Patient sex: M
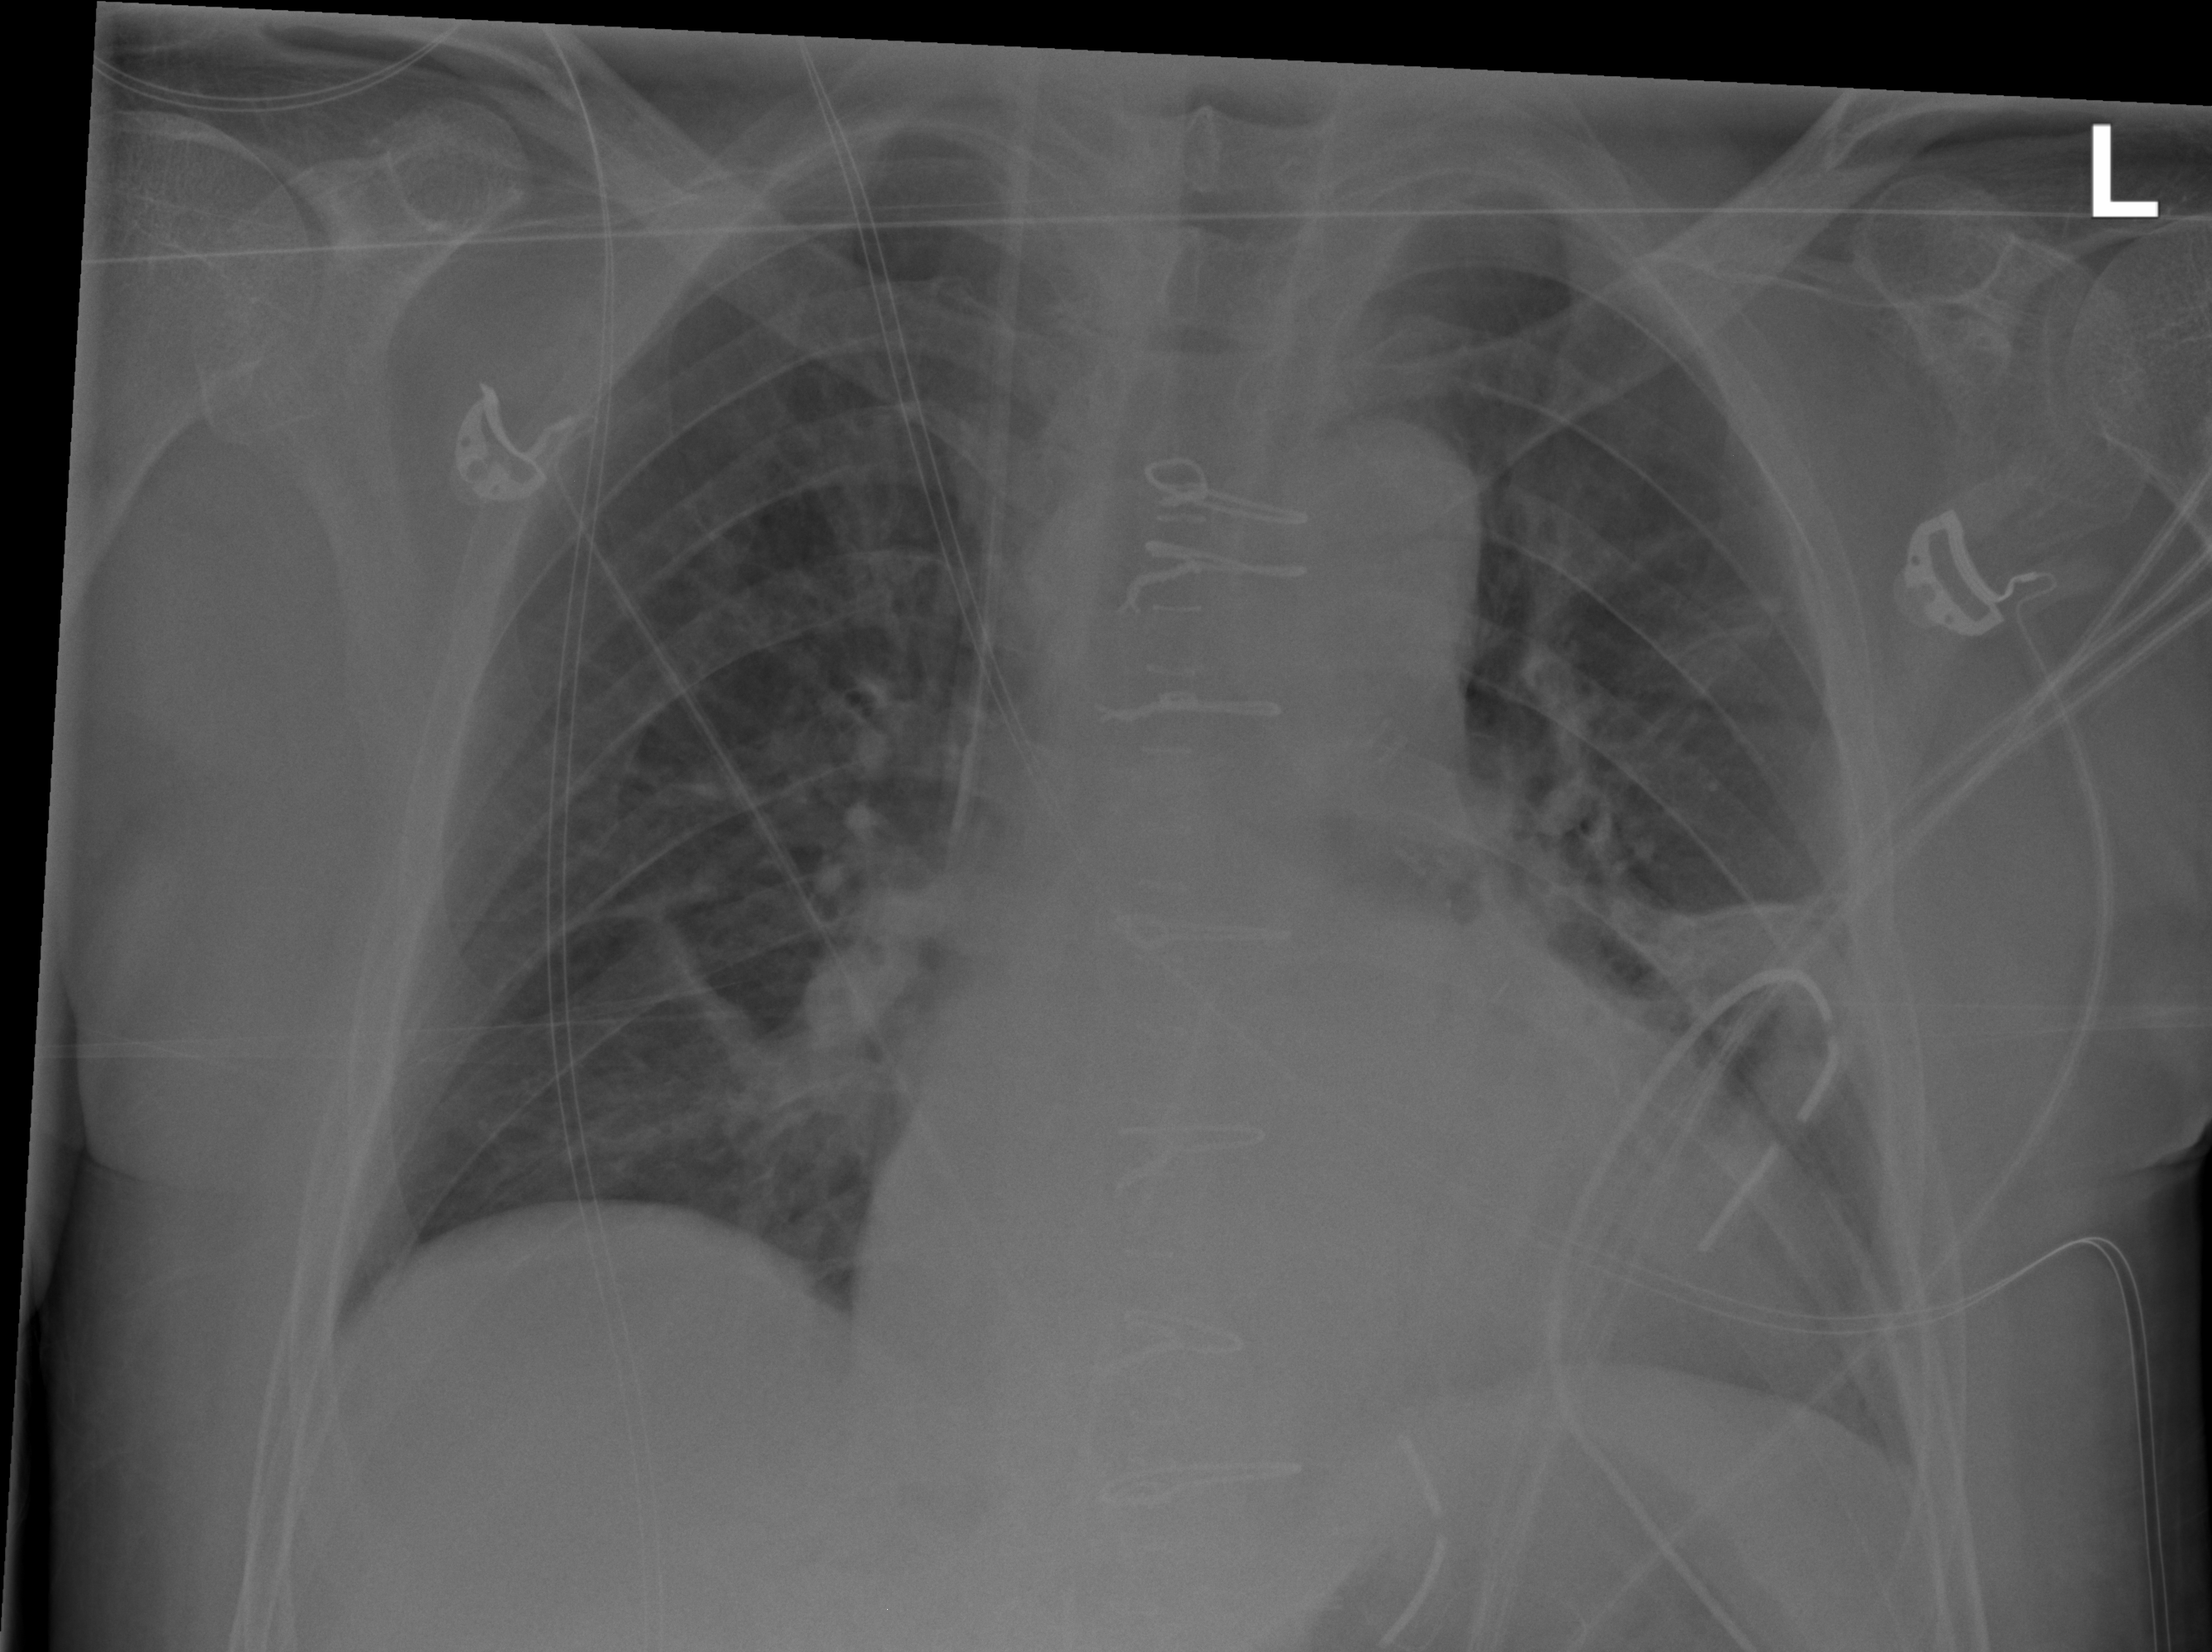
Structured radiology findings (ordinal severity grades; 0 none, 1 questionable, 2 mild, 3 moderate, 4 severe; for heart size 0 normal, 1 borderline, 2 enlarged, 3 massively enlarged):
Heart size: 0
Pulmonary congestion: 0
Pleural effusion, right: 0
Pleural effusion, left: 0
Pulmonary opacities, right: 0
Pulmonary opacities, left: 0
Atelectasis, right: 2
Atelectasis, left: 2